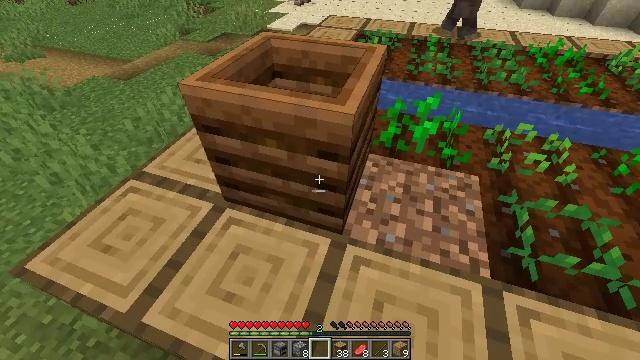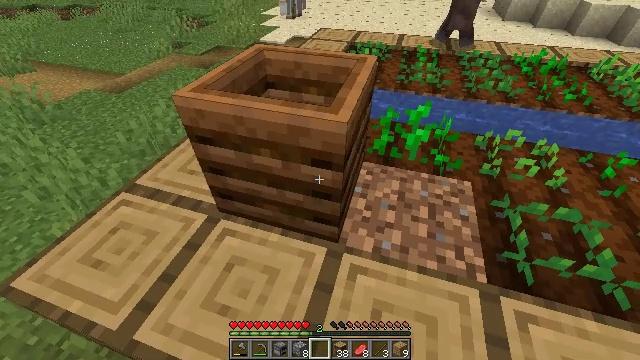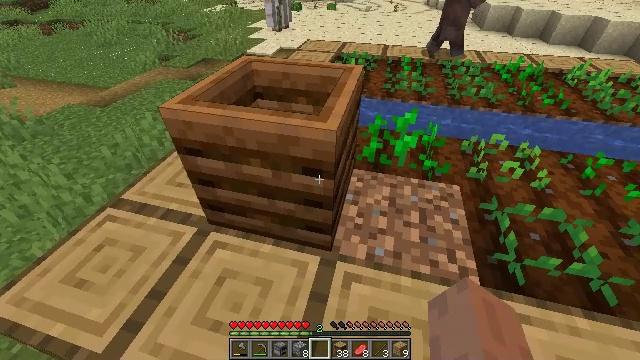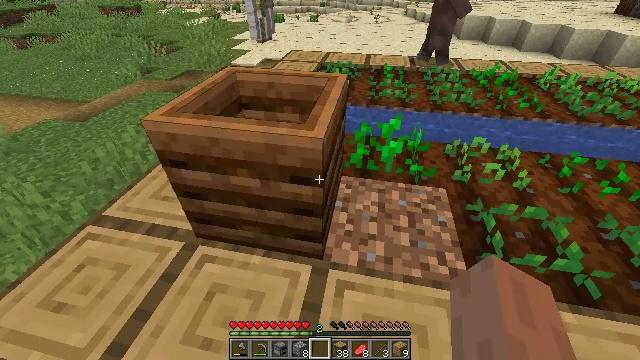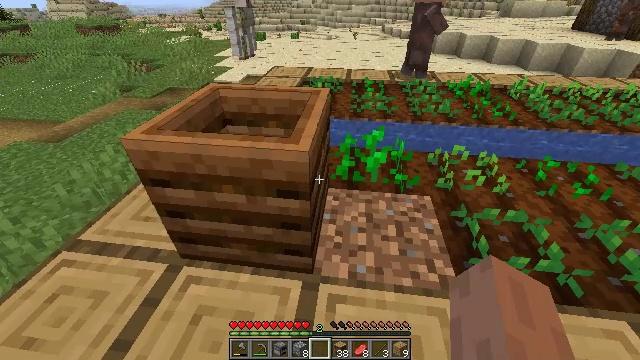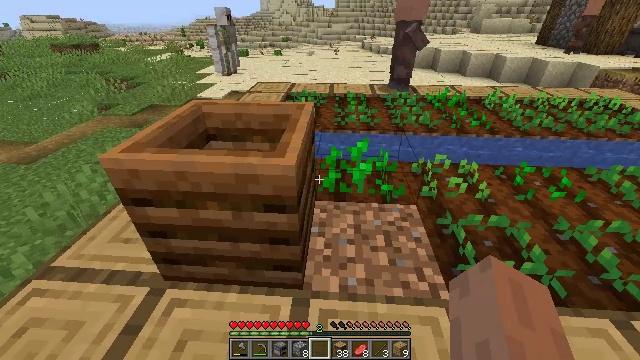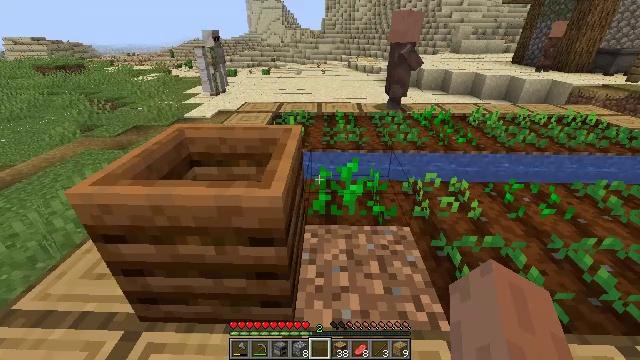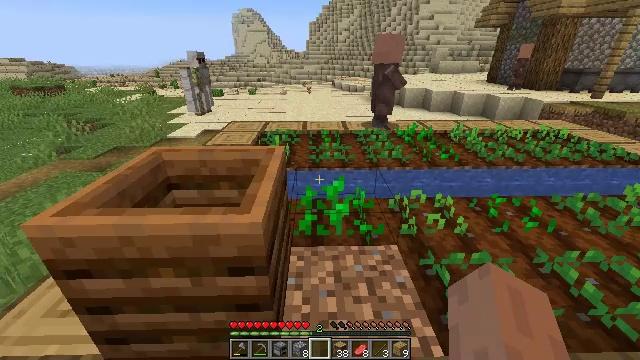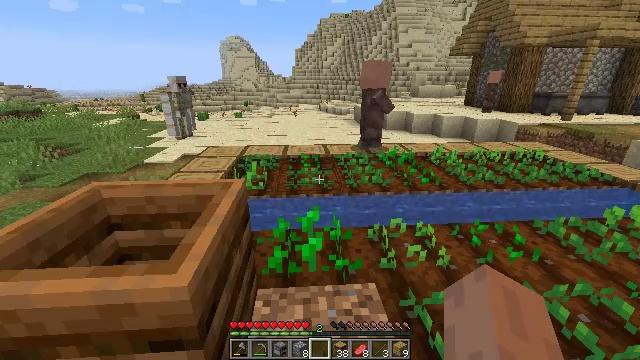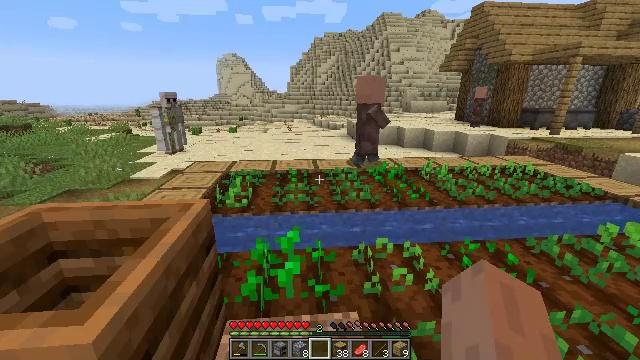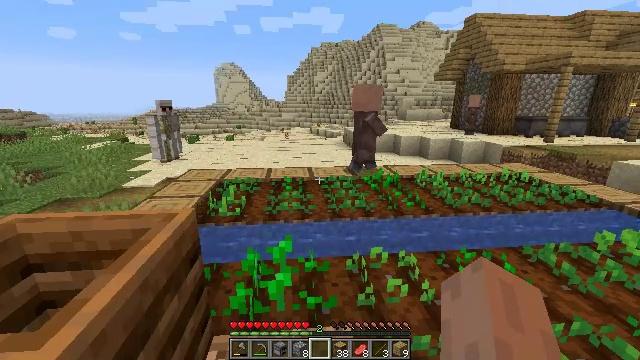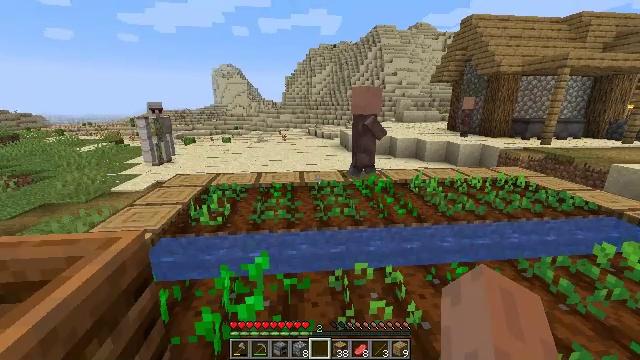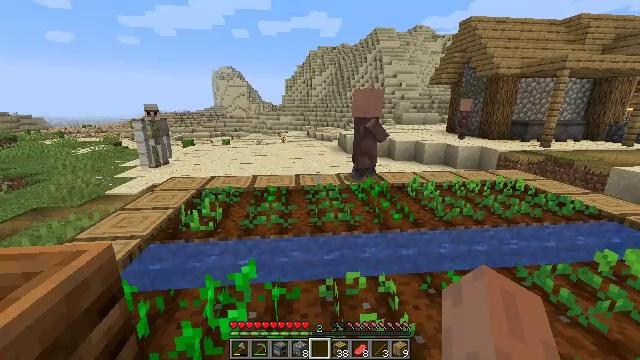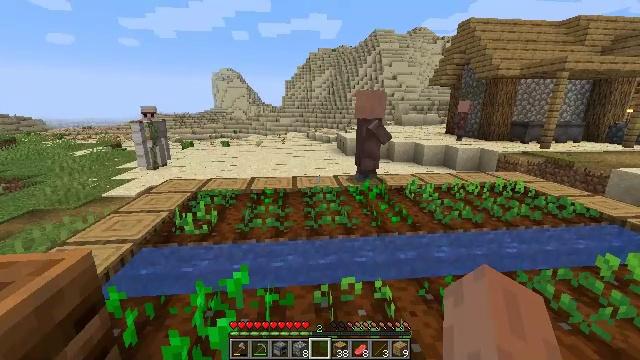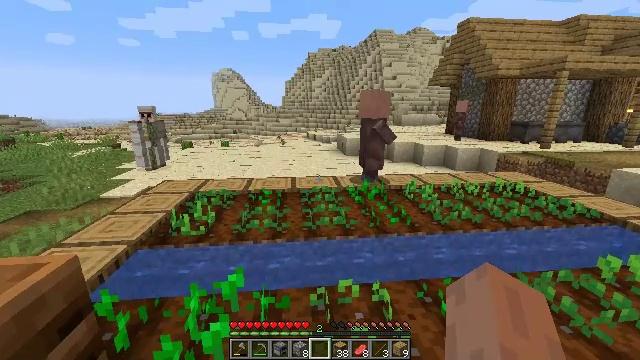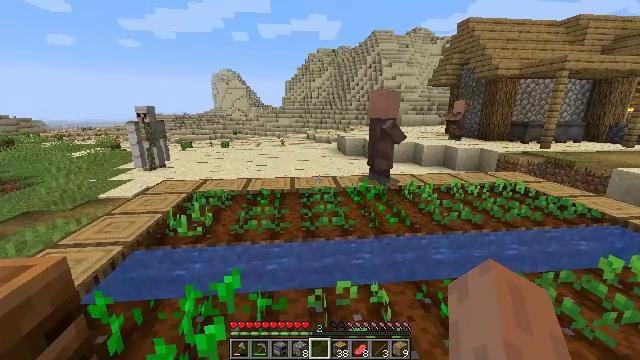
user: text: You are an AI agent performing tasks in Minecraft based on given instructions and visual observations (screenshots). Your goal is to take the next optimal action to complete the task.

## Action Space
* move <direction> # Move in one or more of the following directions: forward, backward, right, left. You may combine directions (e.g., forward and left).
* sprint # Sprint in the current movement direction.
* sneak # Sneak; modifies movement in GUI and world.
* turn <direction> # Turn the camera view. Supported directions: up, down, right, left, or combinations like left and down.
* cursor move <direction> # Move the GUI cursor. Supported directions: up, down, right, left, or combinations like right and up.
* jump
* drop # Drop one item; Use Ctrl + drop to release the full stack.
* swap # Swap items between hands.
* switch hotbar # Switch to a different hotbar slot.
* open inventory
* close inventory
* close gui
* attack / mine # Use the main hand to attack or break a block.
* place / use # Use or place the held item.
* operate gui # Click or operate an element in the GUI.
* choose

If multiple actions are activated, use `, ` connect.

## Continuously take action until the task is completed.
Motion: motion action
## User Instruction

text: Attack the chest to pick it up.
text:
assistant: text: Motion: turn right and up
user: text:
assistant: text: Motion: turn right and up
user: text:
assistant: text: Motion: turn right and up
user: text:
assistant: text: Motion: turn right and up
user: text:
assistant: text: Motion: turn right and up
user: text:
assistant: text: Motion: move forward, turn right and up
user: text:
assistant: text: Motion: move forward and move right, turn right and up
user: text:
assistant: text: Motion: move forward and move right, turn right and up
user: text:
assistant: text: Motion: move forward and move right, turn right and up
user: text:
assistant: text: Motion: move forward and move right, turn up
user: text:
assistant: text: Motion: move forward and move right
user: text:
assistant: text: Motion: no_op
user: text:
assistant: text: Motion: no_op
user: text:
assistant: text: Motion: no_op
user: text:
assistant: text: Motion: no_op
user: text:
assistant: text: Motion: no_op
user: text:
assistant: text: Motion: no_op
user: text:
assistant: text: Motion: no_op
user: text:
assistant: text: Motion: move back and move right
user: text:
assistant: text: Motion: move back and move right, turn right and up
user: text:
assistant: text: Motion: move back and move right, turn right and up
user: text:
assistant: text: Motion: move back and move right, turn right and up
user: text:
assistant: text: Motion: turn right
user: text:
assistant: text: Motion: turn right
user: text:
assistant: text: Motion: turn right and up
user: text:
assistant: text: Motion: no_op
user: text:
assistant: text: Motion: no_op
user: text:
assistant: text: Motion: no_op
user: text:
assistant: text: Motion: no_op
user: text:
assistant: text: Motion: turn right and up